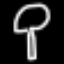
Label: mushroom